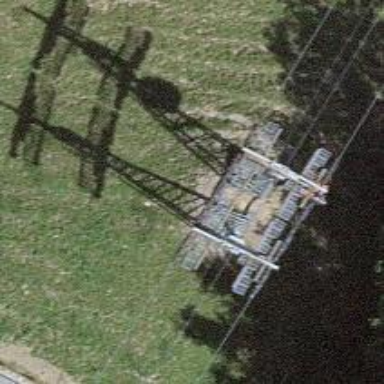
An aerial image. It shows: Pylon used for aerialway.